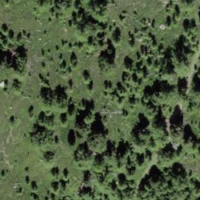
EUNIS habitat code: 41
Species observed at this site:
Phoenicurus ochruros